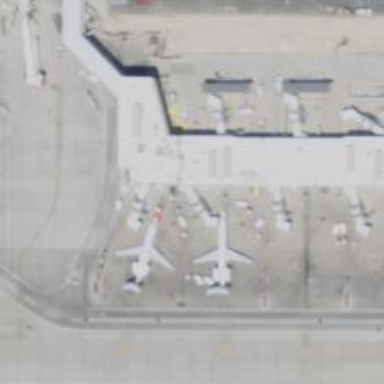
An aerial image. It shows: Airport gate.